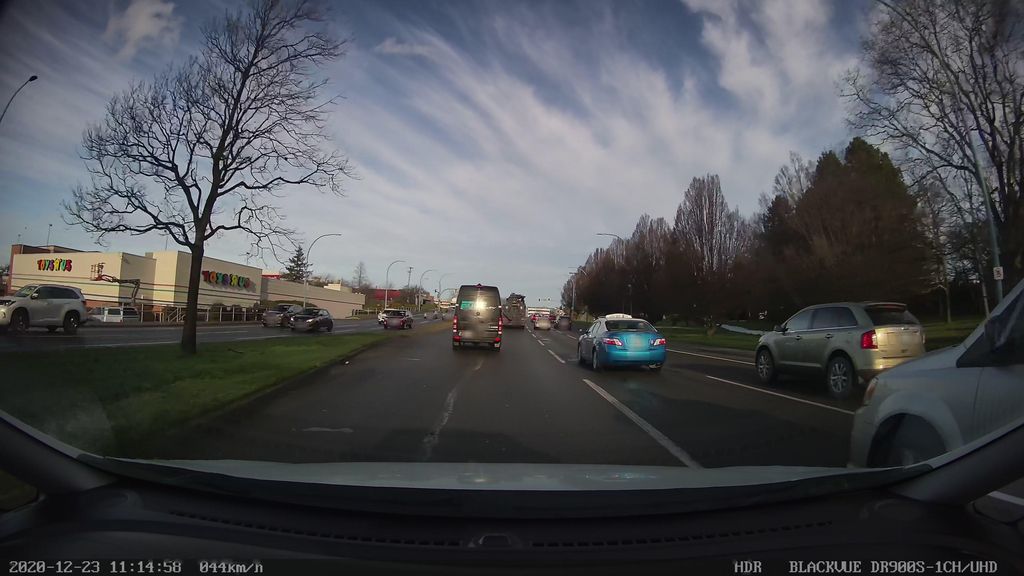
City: victoria